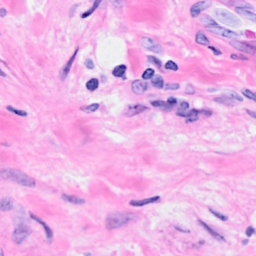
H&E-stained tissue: Breast